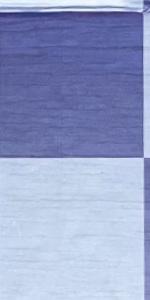
Label: Empty